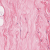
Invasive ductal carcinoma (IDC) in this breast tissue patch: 0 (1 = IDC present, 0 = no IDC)